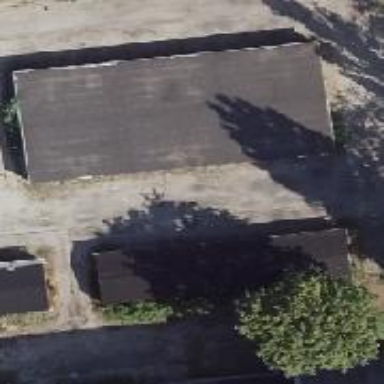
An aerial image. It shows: Group of garages.